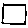
Label: square